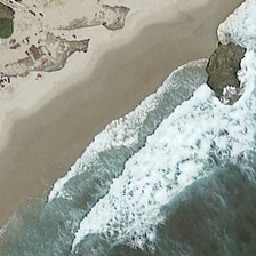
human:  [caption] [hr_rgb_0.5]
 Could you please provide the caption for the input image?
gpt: a dark stone is on the margin of water and beach .

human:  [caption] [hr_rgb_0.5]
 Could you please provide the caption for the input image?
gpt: The sea beat against the rocks on the beach, stirring up white waves.

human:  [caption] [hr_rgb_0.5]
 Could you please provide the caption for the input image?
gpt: The sea beat against a rock on the beach, stirring up white waves.

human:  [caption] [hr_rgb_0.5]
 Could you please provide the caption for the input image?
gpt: a rock surrounded by the waves near the beach .

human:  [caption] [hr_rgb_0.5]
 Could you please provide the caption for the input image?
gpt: white waves in green ocean are near a piece of yellow beach .